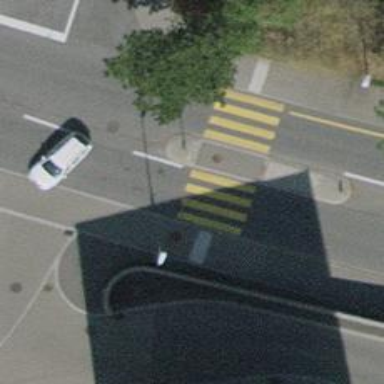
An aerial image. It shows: Kerb serving as barrier.